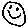
Label: smiley face